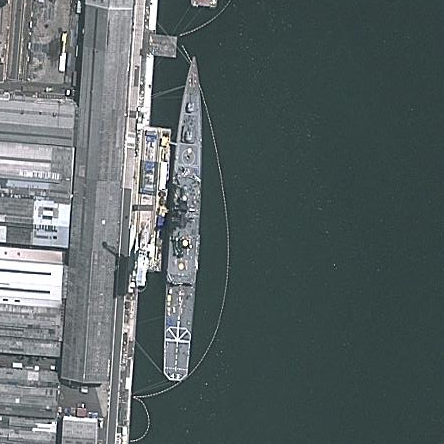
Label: cruiser